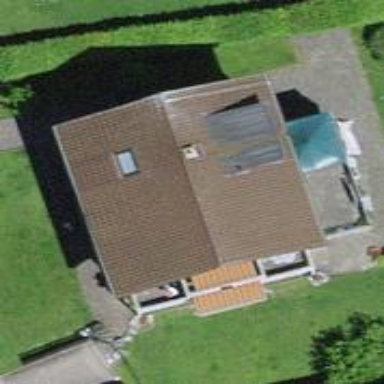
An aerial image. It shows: Residential building with gabled roof.